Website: bh-photo
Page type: address-validator
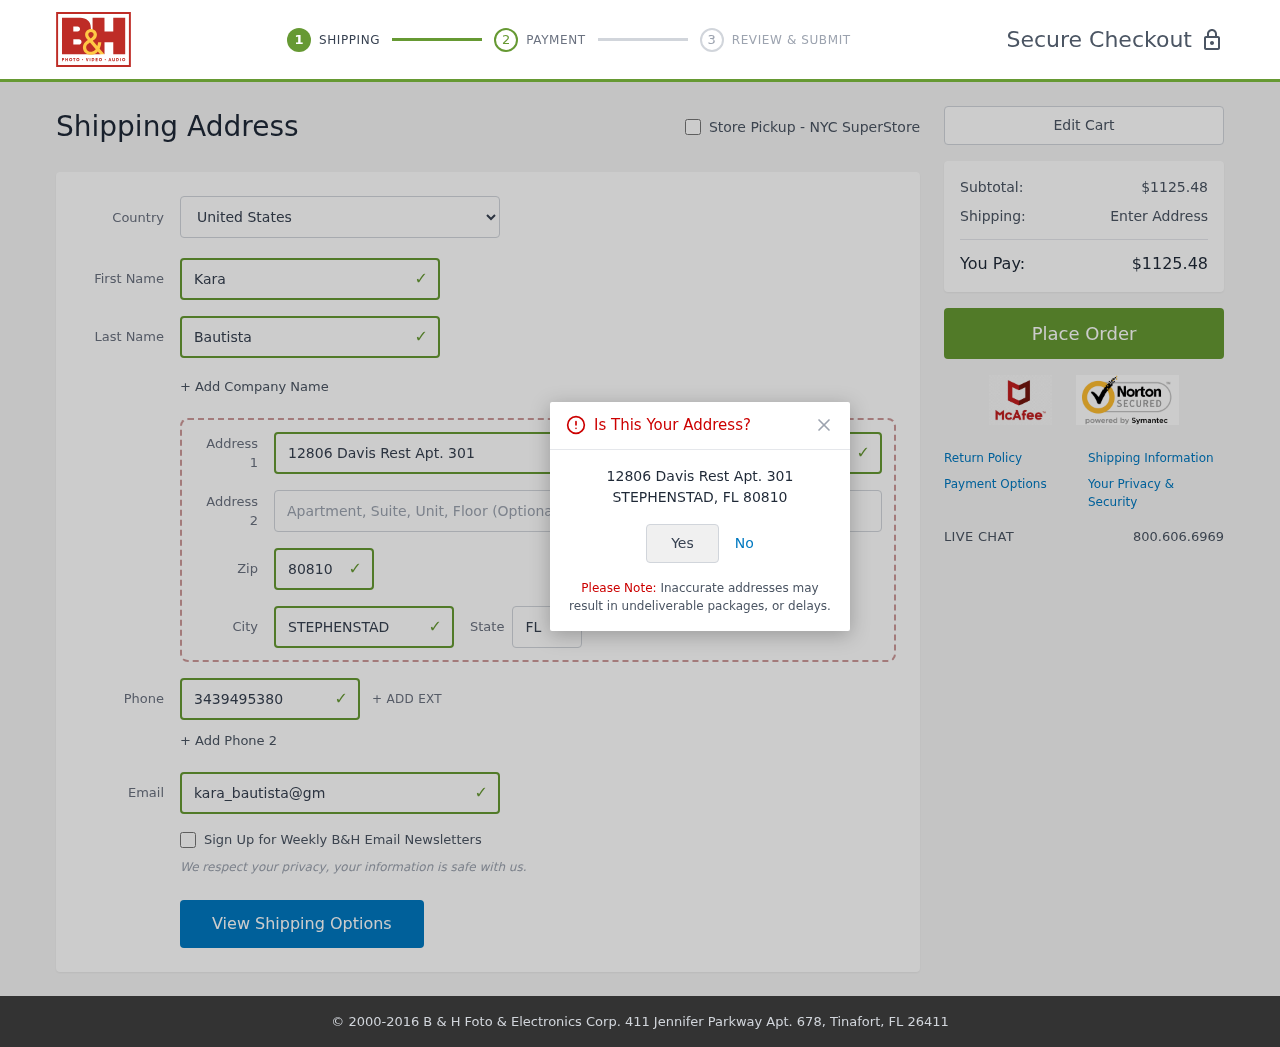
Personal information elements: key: PII_CITY
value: Stephenstad
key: PII_COUNTRY
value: United States
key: PII_EMAIL
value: kara_bautista@gmail.com
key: PII_FIRSTNAME
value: Kara
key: PII_LASTNAME
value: Bautista
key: PII_PHONE
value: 3439495380
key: PII_POSTCODE
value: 80810
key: PII_STATE_ABBR
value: FL
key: PII_STREET
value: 12806 Davis Rest Apt. 301
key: PII_CITY_CONFIRM
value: STEPHENSTAD
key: PII_POSTCODE_FULL
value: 80810
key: PII_POSTCODE_NUMERIC
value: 80810
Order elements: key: ORDER_SUBTOTAL
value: $1125.48
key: ORDER_TOTAL
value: $1125.48